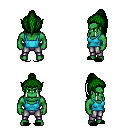
a pixel art fantasy rpg character, male body template, orc, green skin, teal pirate shirt, metal pants, green long topknot hairstyle, black slippers, four views (front, back, left, right), 2x2 character sprite sheet, small pixel art, hard edges, no anti-aliasing